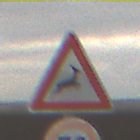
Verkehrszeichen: WildwechselLinks
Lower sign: Geschwindigkeit50
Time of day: MorningAfternoon
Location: Outdoor (Nature)
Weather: Overcast
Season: NotSpecified
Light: Natural